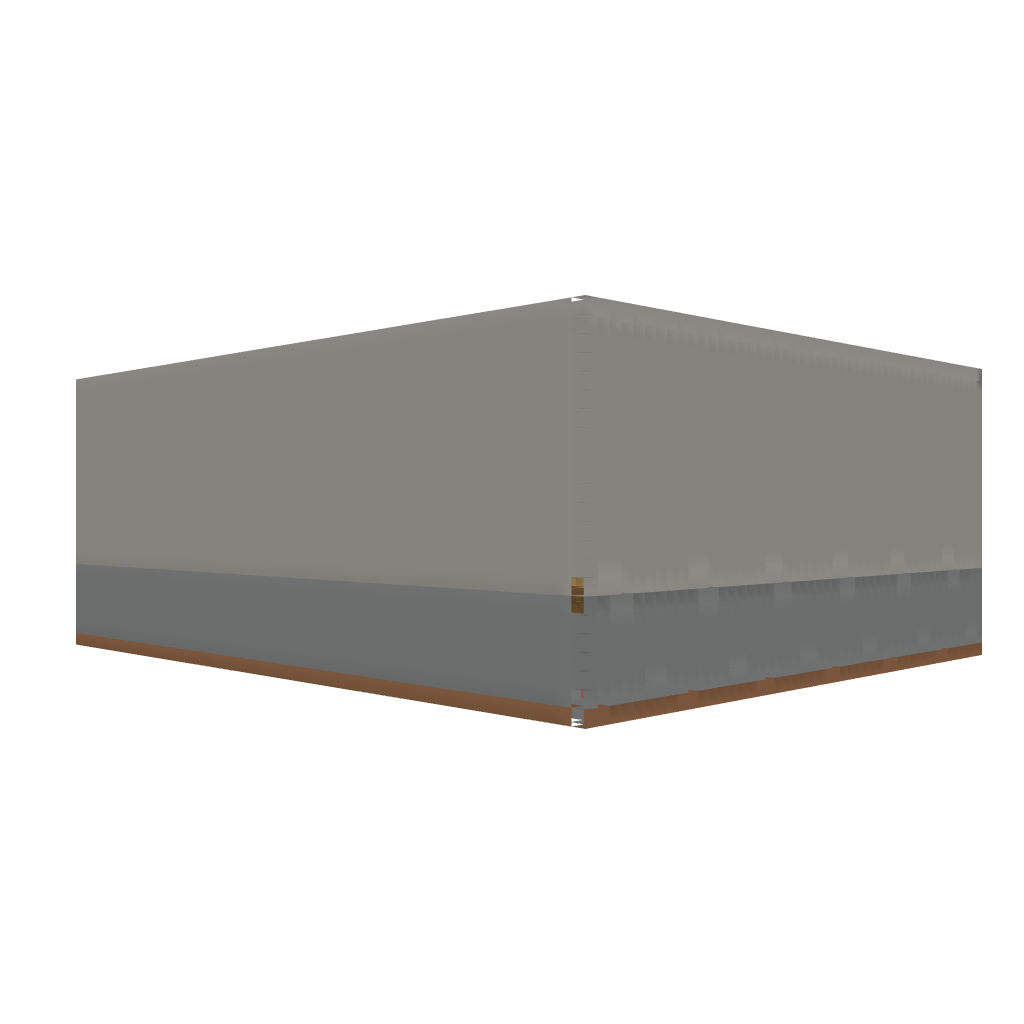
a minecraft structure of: City arena